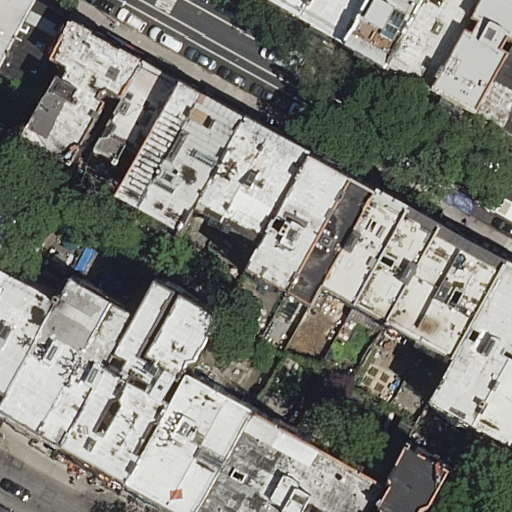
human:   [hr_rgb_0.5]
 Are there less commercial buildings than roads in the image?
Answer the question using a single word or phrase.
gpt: yes

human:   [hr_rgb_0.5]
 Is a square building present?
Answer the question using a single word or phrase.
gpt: no

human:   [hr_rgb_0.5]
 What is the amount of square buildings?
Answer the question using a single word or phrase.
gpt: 0

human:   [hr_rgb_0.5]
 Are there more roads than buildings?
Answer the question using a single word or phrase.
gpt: no

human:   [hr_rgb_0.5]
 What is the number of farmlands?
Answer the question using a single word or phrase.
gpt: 0

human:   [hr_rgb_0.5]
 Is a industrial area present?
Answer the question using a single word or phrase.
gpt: no

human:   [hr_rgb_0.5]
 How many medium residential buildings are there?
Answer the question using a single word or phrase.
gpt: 20

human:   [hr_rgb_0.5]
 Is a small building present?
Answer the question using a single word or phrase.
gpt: yes

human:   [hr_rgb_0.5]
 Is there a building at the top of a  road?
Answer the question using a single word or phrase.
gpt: yes

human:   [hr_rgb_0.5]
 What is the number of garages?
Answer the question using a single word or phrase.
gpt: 0

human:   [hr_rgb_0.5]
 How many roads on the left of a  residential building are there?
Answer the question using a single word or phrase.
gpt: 1

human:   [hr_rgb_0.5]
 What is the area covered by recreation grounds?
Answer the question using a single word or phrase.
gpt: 0m2

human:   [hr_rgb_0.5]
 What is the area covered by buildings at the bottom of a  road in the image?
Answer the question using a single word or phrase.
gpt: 3736m2

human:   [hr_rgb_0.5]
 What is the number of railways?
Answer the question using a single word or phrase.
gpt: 0

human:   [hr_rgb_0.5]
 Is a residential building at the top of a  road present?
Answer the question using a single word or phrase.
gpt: yes

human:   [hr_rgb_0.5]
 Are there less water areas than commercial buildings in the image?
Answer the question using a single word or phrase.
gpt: no

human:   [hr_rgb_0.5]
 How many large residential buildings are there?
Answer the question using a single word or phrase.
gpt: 1

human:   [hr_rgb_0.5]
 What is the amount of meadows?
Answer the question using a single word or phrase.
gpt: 0

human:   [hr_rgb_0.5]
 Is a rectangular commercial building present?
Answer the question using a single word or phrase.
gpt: no

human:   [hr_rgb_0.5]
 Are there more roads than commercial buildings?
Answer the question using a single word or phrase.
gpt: yes

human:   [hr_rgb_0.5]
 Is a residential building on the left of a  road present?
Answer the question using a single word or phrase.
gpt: yes

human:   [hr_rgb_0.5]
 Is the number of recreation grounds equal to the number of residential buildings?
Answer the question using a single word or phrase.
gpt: no

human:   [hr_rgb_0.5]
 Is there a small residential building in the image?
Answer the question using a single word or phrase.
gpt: yes

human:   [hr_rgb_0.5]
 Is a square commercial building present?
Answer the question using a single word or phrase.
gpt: no

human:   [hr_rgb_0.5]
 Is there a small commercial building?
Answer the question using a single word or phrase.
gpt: no

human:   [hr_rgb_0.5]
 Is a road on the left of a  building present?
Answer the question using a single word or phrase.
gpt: yes

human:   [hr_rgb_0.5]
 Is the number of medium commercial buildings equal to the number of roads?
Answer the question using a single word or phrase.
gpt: no

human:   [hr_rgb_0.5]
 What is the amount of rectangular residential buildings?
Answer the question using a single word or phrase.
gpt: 21

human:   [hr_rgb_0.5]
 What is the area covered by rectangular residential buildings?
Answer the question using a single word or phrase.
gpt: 3419m2

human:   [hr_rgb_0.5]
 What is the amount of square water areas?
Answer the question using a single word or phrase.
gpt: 0

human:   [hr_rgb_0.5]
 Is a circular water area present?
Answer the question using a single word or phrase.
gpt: no

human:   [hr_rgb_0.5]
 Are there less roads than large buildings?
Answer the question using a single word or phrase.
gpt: no

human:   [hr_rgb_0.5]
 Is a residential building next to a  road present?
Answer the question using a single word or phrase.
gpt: yes

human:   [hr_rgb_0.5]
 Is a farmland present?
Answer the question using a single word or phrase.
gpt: no

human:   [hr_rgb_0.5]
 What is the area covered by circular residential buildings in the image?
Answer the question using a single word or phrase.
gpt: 0m2

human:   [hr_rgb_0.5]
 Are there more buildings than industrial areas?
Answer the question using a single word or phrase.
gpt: yes